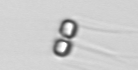
Label: Chaetoceros